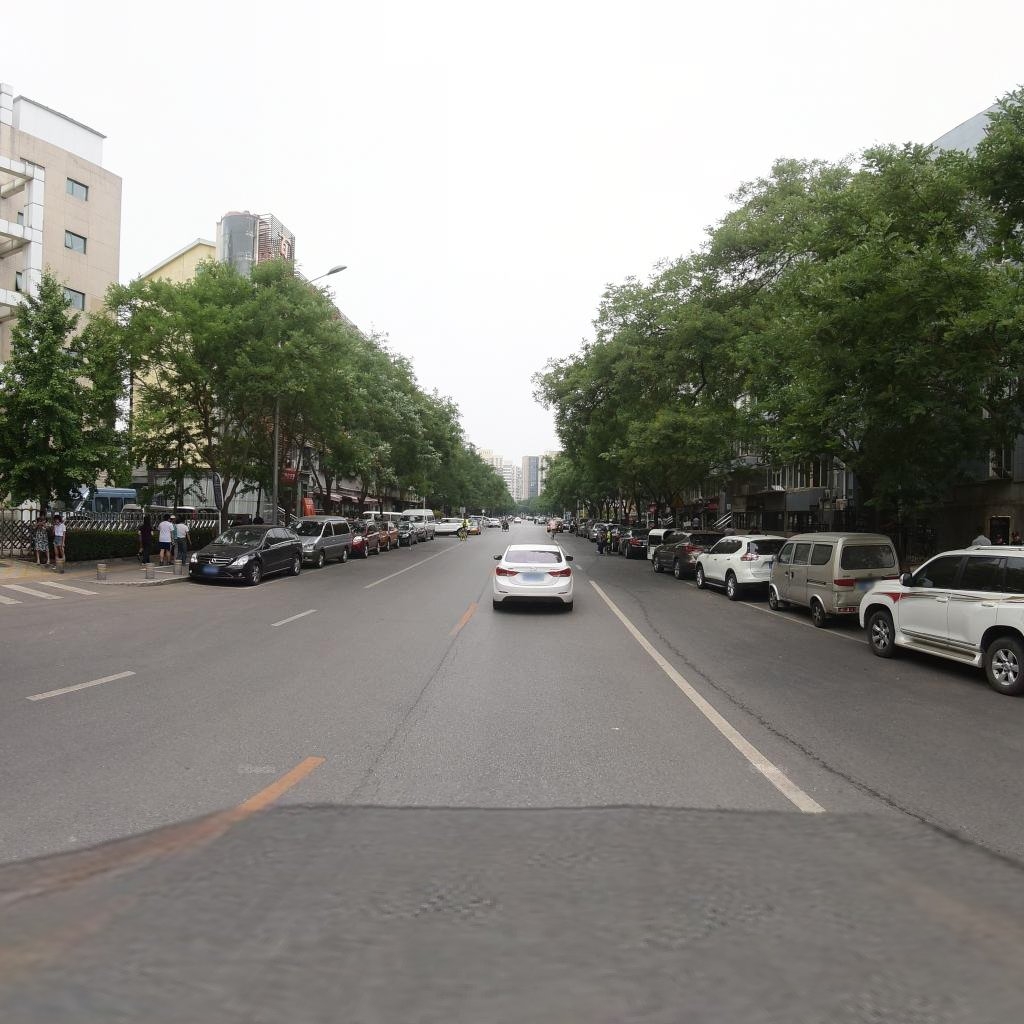
Region: Xicheng
Road damage annotations: longitudinal crack, longitudinal crack